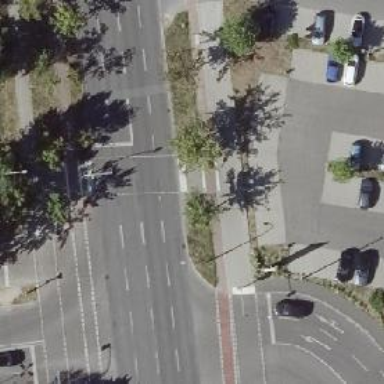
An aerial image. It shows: Footway crossing equipped with traffic signals.